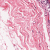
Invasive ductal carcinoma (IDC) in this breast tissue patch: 0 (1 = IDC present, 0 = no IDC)